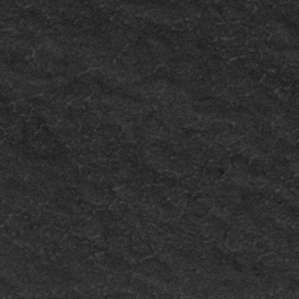
Label: frost